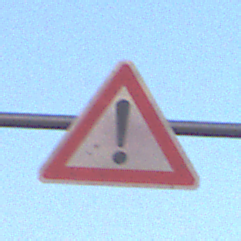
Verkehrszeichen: Gefahrenstelle
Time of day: SunriseSunset
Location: Outdoor (Urban)
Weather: Clear
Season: NotSpecified
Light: Natural